Aerial crown-view tile of a tropical tree (Barro Colorado Island, Panama), acquired 20250124:
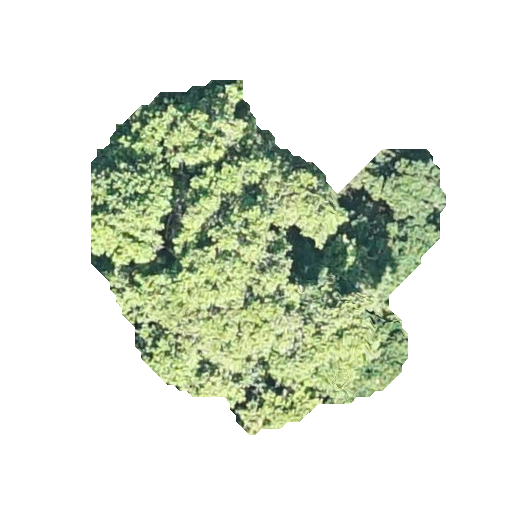
Species: Poulsenia armata
GBIF accepted scientific name: Poulsenia armata
Crown area: 122.653 m²